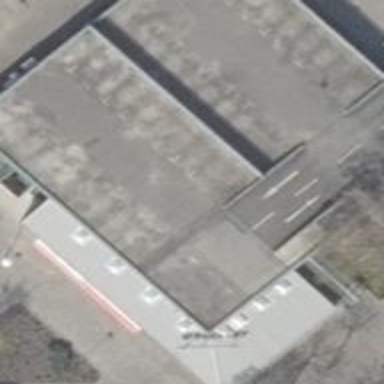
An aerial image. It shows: Parking aisle designated for service vehicles.